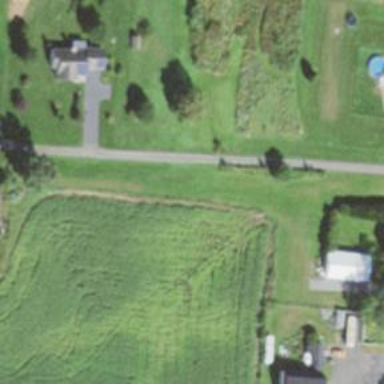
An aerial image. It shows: Residential driveway designated as service road.